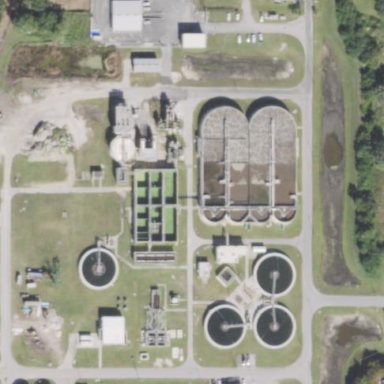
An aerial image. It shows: View of wastewater plant.